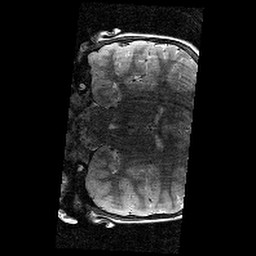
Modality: T2w
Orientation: coronal
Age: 9
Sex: female
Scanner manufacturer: siemens
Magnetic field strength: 3 T
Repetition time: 9.23 s
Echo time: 0.067 s